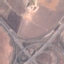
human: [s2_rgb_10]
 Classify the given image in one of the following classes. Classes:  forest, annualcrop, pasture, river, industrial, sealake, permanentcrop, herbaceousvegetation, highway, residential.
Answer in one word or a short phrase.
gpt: Highway